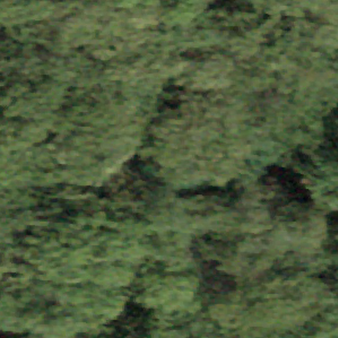
Label: other